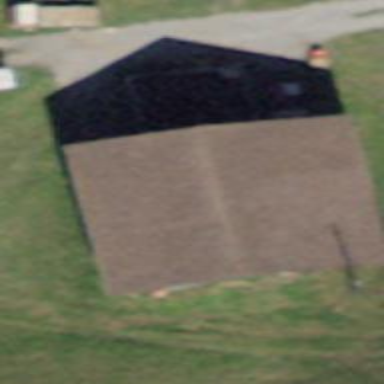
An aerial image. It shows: Rural barn.